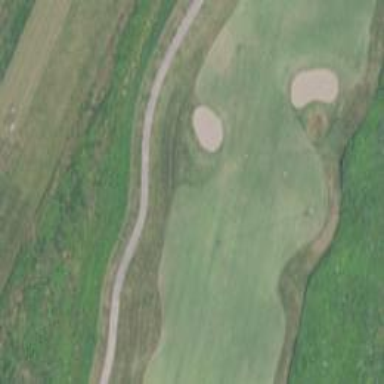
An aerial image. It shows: View of golf hole.